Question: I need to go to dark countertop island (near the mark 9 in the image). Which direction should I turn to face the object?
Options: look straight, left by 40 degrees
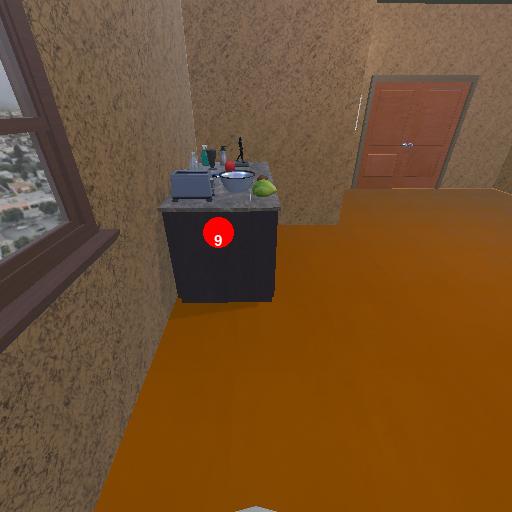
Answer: look straight